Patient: sex M, age 58
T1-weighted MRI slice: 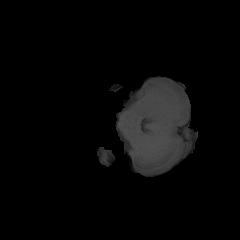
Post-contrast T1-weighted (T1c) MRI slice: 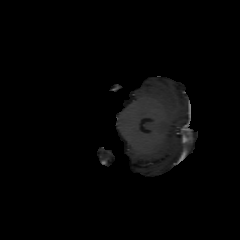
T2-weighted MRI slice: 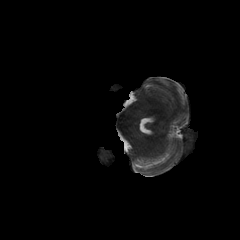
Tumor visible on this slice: no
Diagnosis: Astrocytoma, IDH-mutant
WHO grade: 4